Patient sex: F
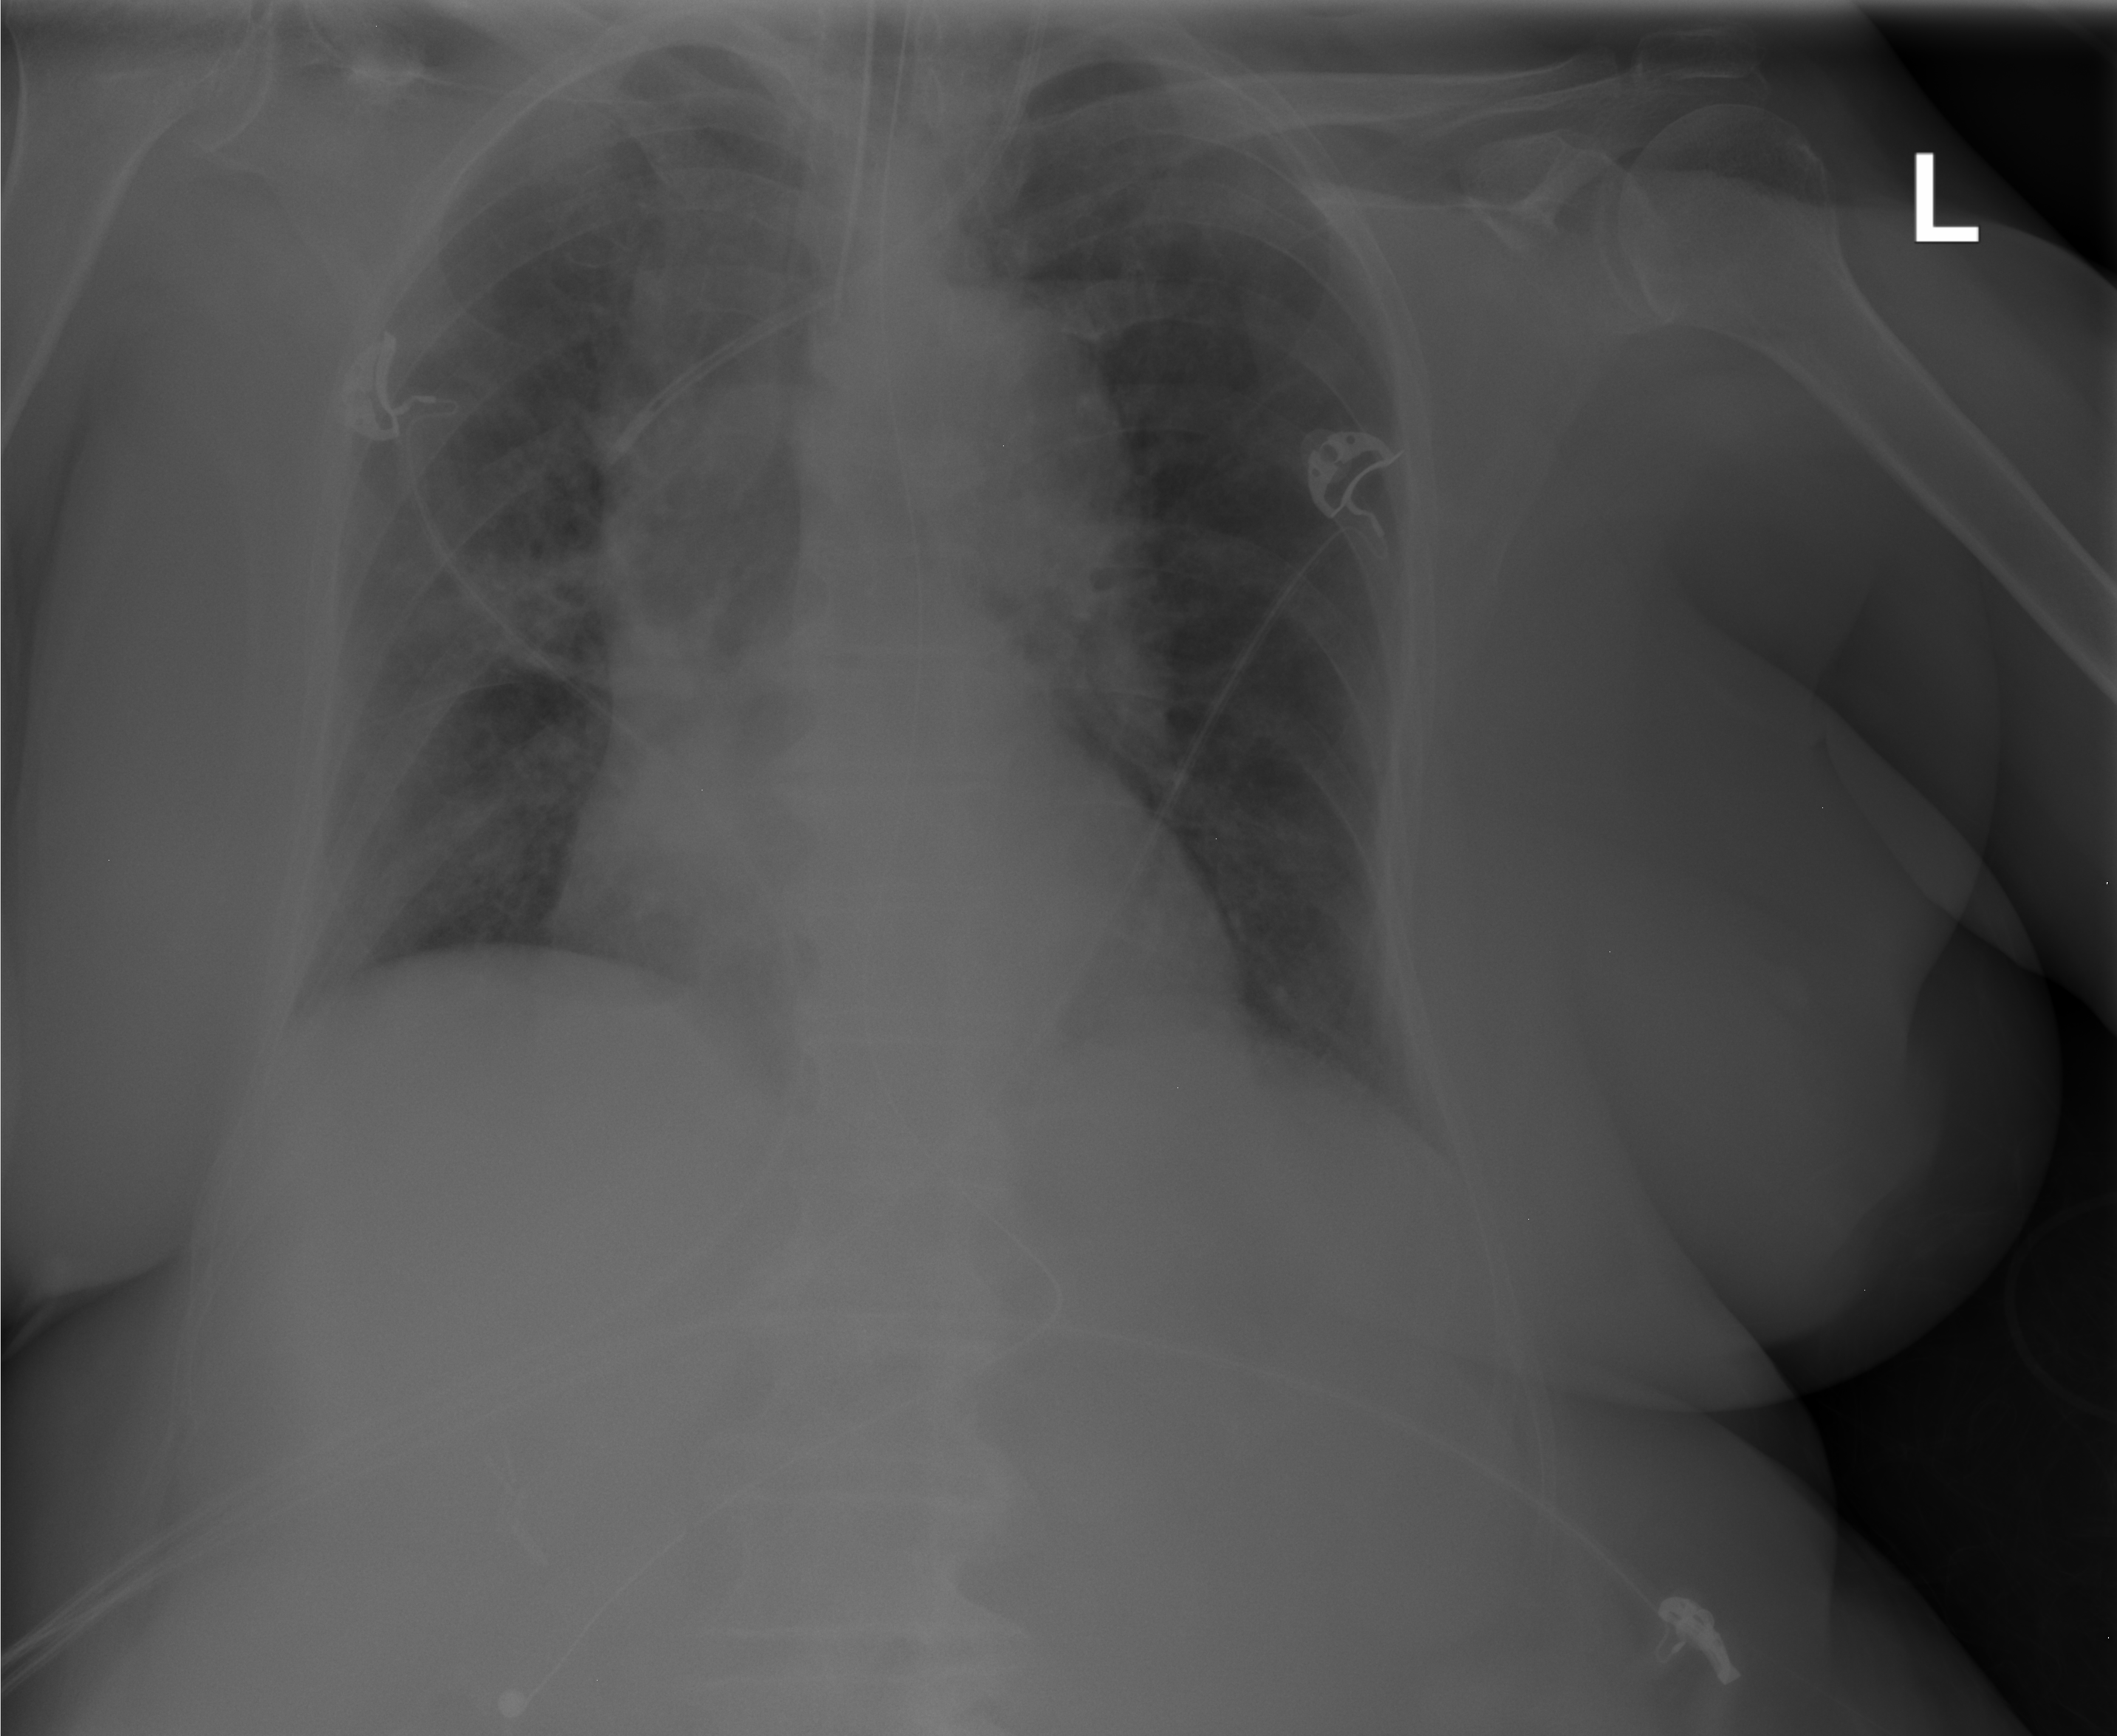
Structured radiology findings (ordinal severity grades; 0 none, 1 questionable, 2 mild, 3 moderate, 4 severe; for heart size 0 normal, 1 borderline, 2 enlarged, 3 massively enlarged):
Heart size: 2
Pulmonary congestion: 3
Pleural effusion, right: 1
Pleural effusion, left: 0
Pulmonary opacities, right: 3
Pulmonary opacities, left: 1
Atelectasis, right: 2
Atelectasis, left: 0